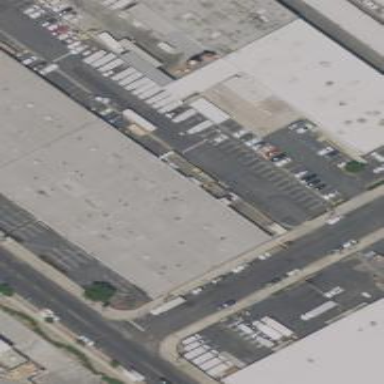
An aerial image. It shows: Industrial building.